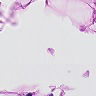
Metastatic tissue present: no